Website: crate-barrel
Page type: account-selection
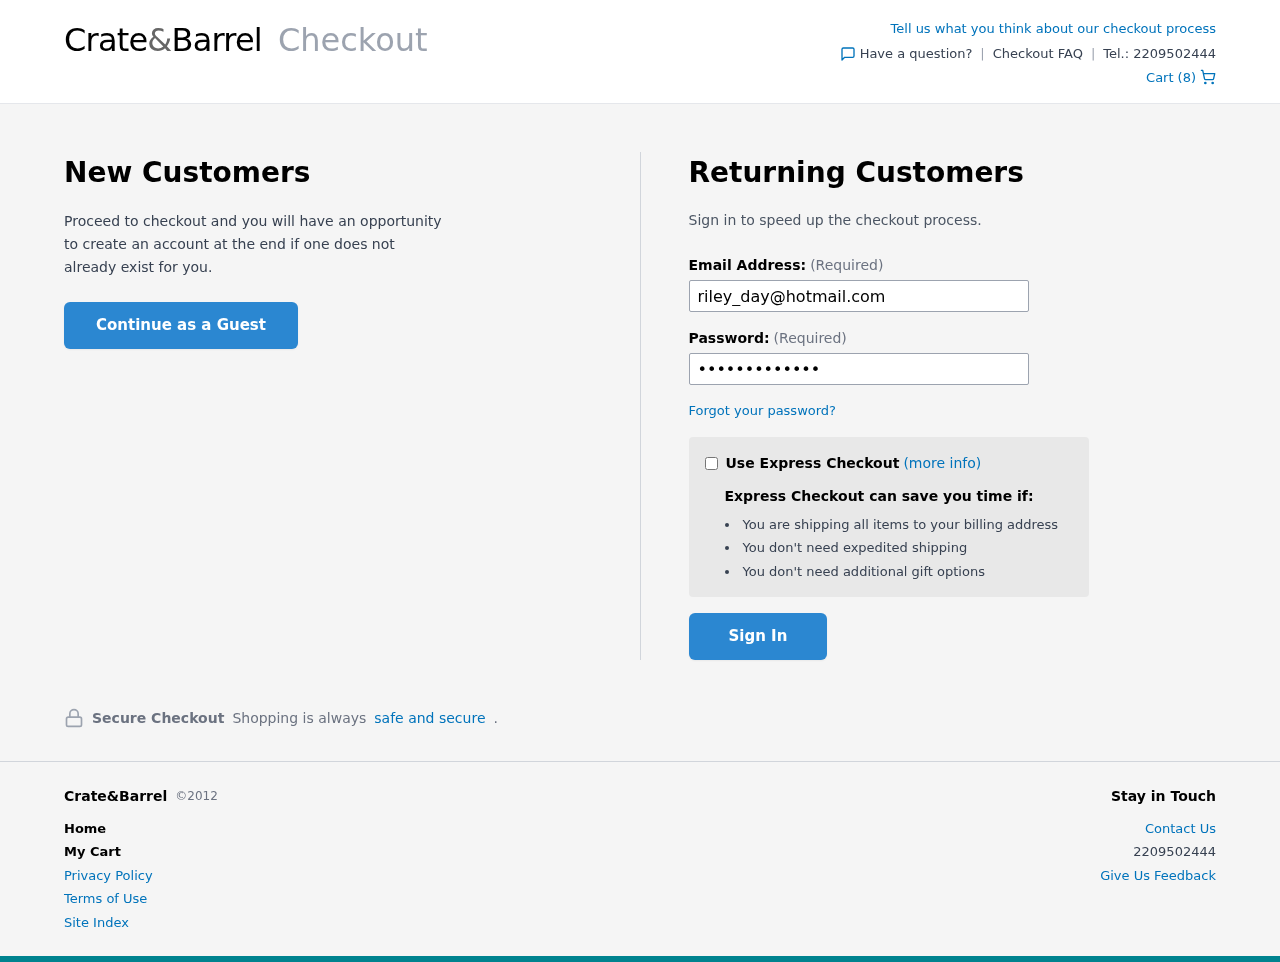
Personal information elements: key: PII_EMAIL
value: riley_day@hotmail.com
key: PII_PHONE
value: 2209502444
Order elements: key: ORDER_NUM_ITEMS
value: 8